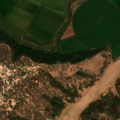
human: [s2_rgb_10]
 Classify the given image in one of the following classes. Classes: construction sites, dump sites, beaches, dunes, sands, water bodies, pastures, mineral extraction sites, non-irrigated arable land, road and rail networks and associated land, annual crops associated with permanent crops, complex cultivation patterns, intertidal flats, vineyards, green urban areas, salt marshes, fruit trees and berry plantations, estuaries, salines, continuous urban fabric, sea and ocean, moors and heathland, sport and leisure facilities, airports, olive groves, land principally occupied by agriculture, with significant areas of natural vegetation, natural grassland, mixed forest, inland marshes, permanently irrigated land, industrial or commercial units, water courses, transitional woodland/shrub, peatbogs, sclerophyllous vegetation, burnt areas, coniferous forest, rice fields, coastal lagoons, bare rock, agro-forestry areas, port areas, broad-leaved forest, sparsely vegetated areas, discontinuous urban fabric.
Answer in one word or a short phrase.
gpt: permanently irrigated land, rice fields, agro-forestry areas, broad-leaved forest, mixed forest